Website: ulta-beauty
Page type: address-validator
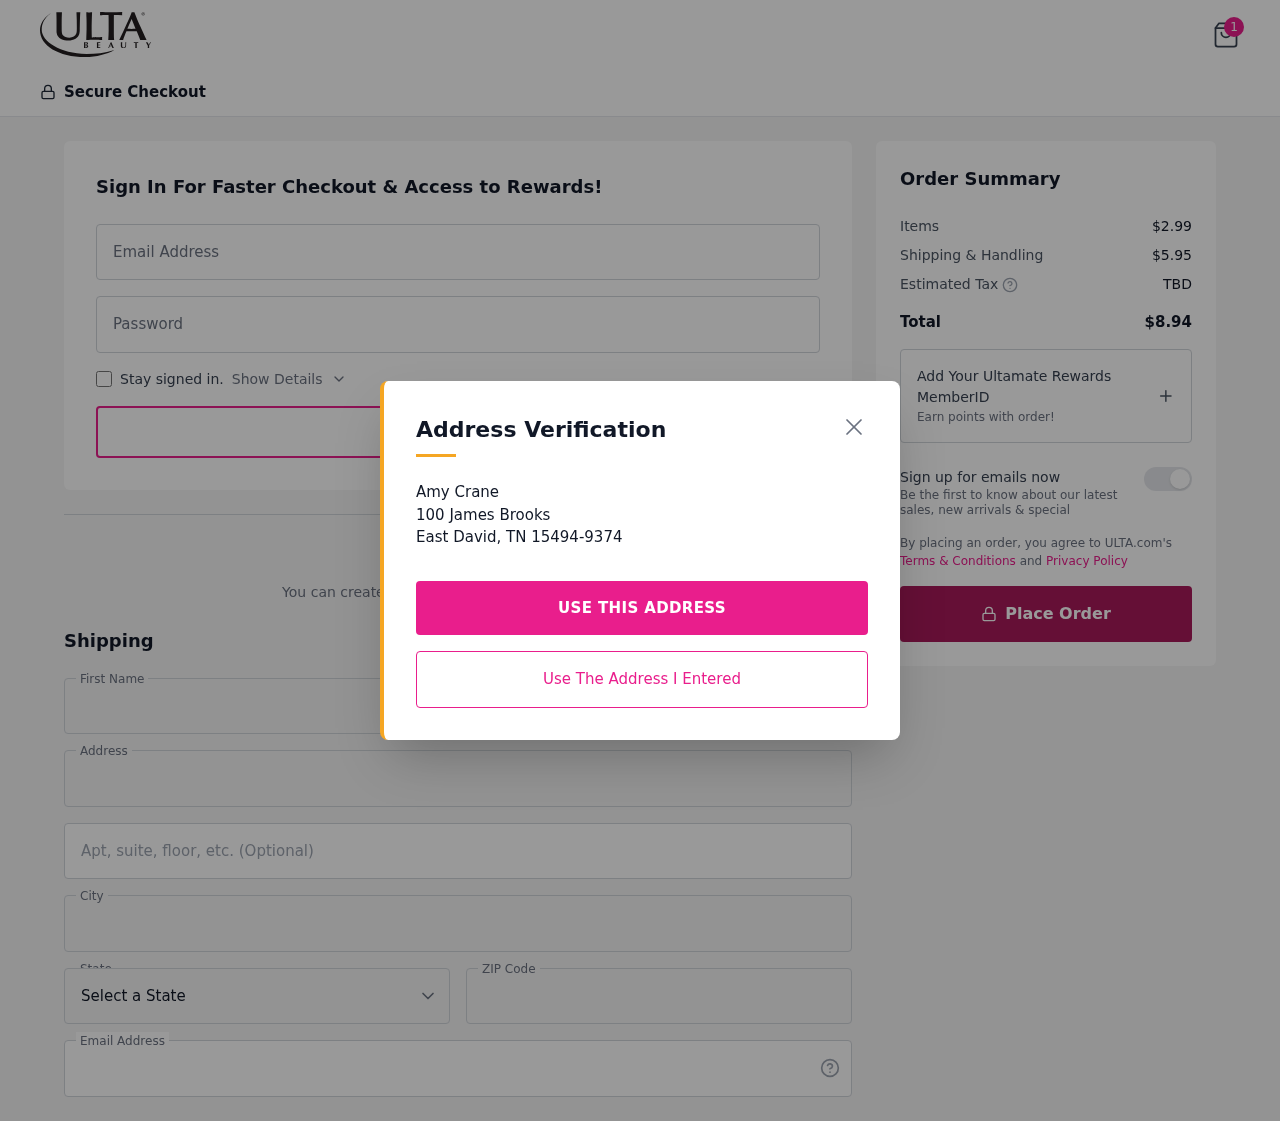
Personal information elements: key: PII_CITY
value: East David
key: PII_EMAIL
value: amy_crane@hotmail.com
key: PII_FIRSTNAME
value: Amy
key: PII_LASTNAME
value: Crane
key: PII_POSTCODE
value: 15494
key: PII_STATE_ABBR
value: TN
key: PII_STREET
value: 100 James Brooks
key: PII_STREET2
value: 100 James Brooks
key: PII_FULLNAME2
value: Amy Crane
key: PII_CITY2
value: East David
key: PII_STATE_ABBR2
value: TN
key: PII_POSTCODE_FULL
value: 15494
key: PII_POSTCODE_EXT
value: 9374
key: PII_POSTCODE_NUMERIC
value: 15494
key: PII_POSTCODE_EXT_NUMERIC
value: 9374
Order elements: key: ORDER_NUM_ITEMS
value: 1
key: ORDER_SUBTOTAL
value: $2.99
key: ORDER_SHIPPING_COST
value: $5.95
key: ORDER_TOTAL
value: $8.94